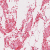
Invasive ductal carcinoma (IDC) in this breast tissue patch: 0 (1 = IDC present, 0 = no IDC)